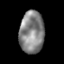
Tissue: lung
Cell type: Epithelial cells
Senescence score: 0.2247
Nuclear area (px): 1020
Mean DAPI intensity: 132.441